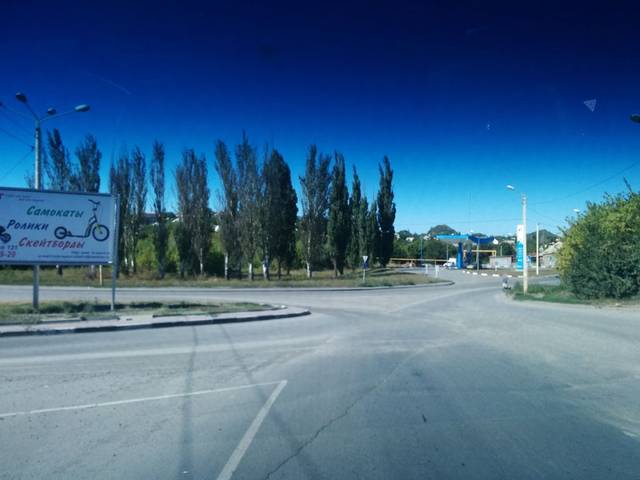
Region: Russia
Coordinates: 47.698, 40.239